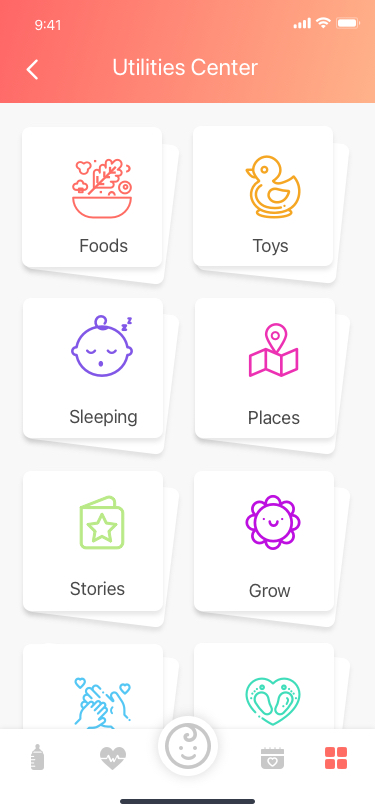
Text in this UI design:
BMI
Place
Grow
Stories
Places
Sleeping
Toys
Foods
Utilities Center